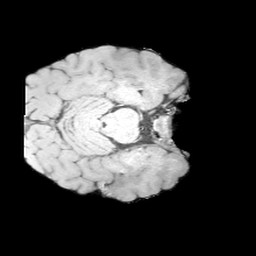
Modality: MP2RAGE
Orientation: axial